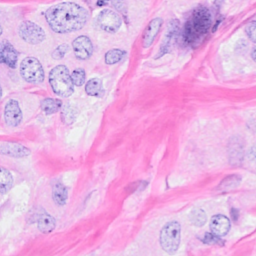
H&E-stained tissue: Breast